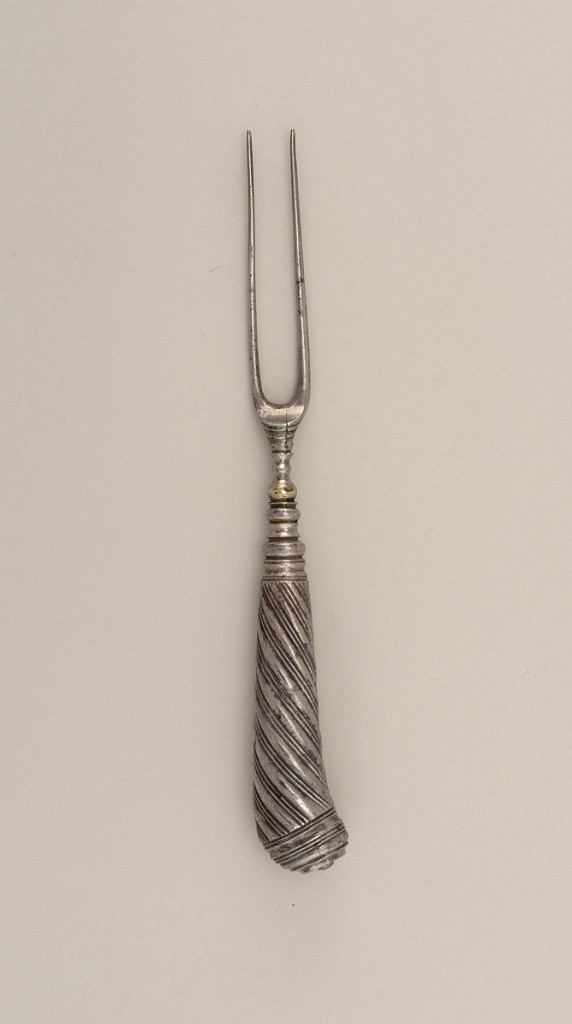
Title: Fork with Spiral Pattern Handle
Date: ca. 1760
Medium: steel
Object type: fork
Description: Fork has two tines. Scale pattern around shoulder. Baluster neck, pistol-butt handle with overall spiral pattern. End domed with molded concentric rings and central button.